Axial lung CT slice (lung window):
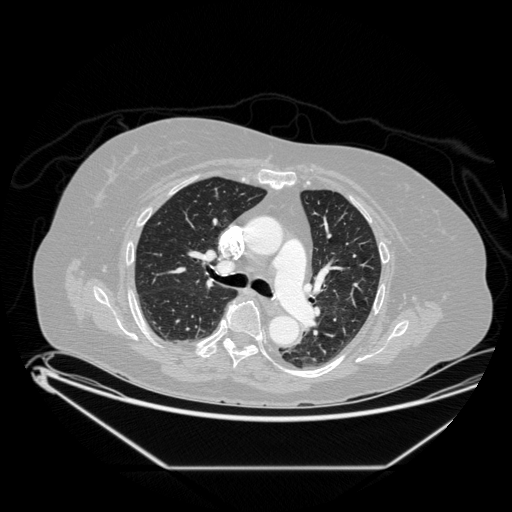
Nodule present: no